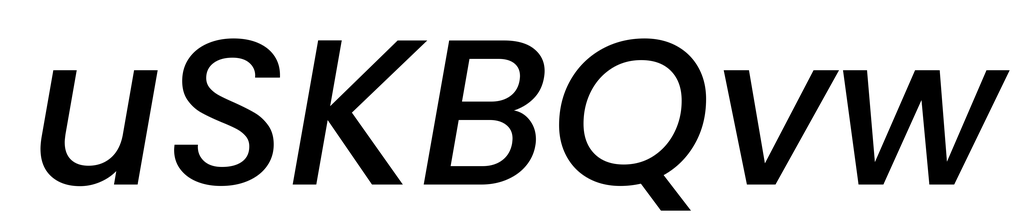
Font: Poppins-MediumItalic